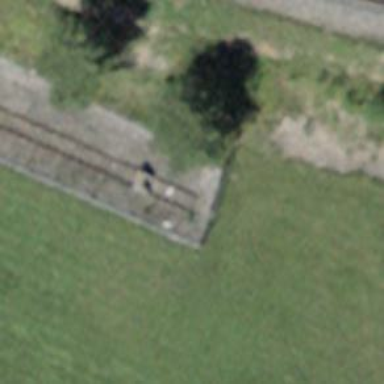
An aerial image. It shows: Railway buffer stop.